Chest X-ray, AP view. Patient: 30 years old, sex F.
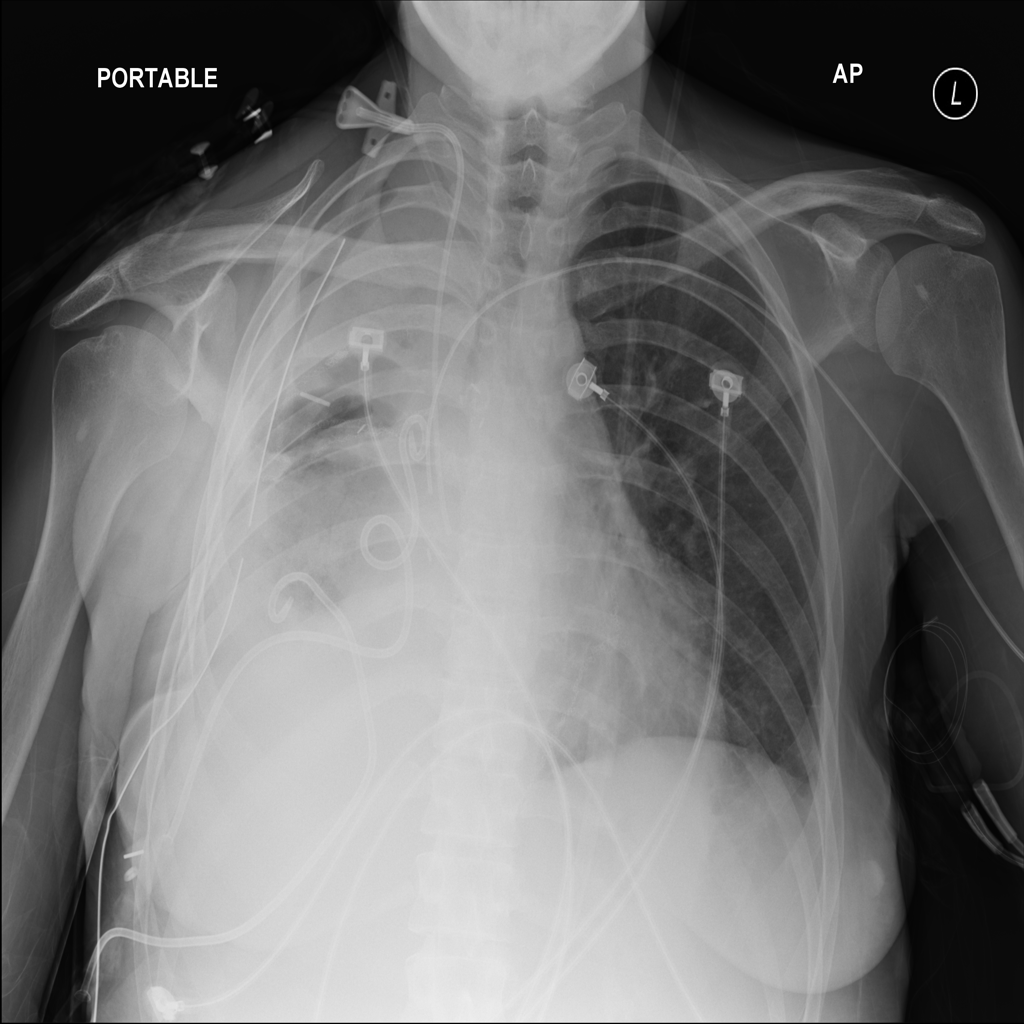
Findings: No Finding